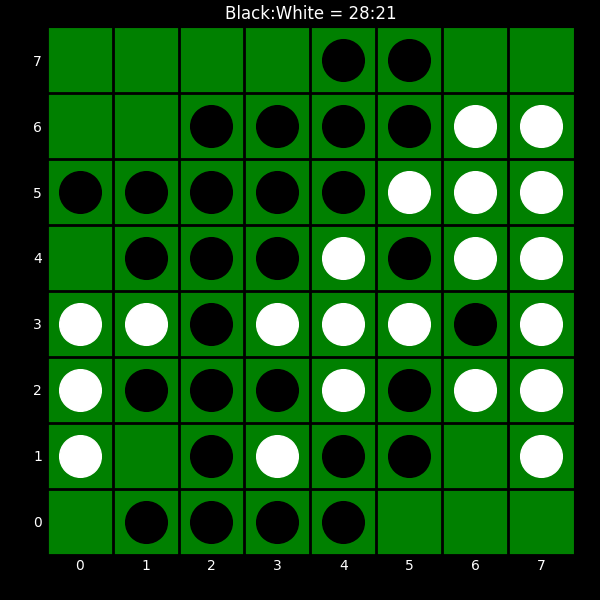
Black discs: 28
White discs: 21